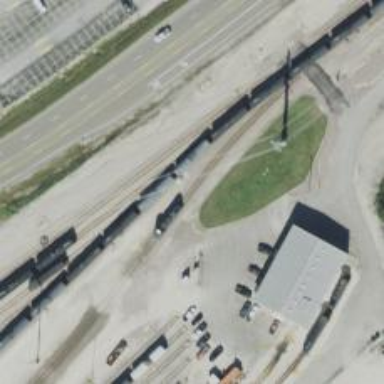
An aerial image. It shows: Railway yard used for servicing trains.